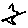
Label: star